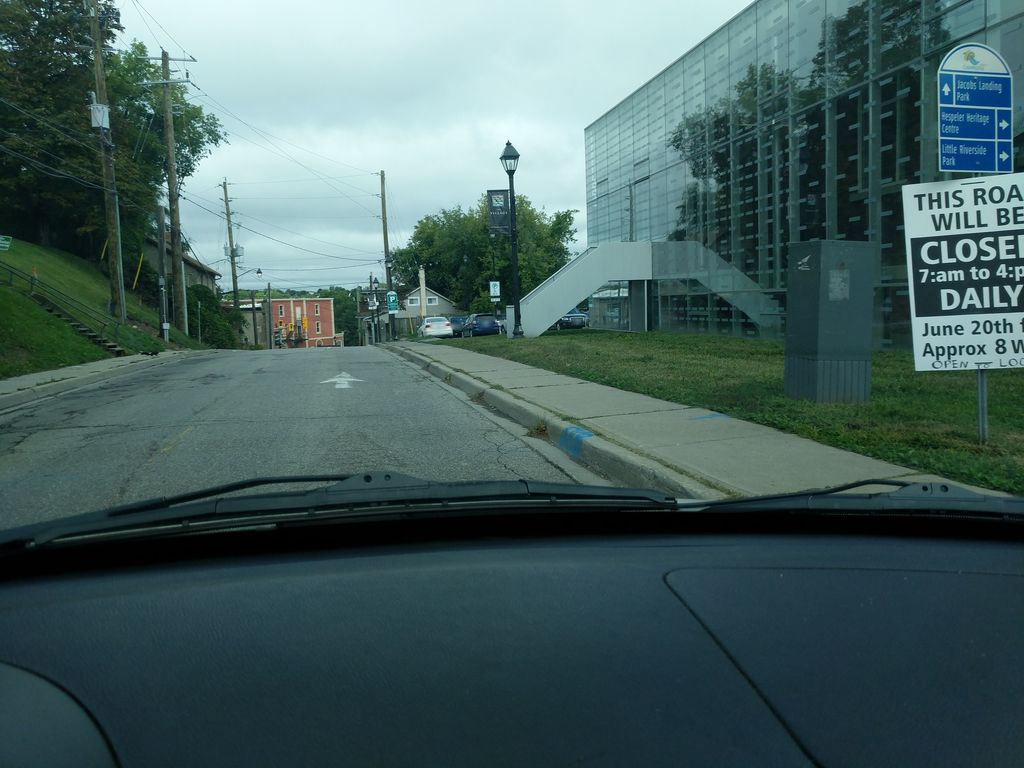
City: kitchener-waterloo